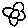
Label: flower